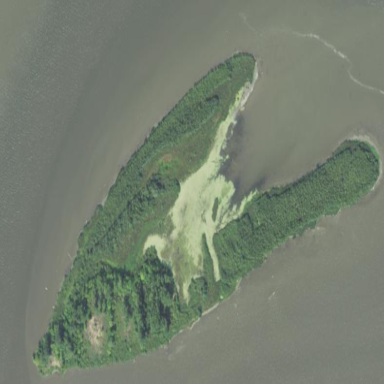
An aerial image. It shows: Island.